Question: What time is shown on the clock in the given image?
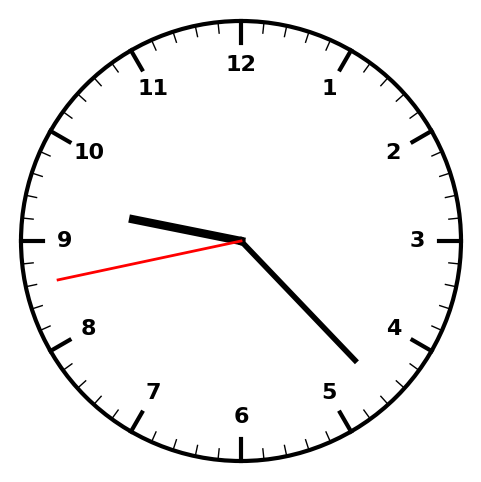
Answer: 09:22:43